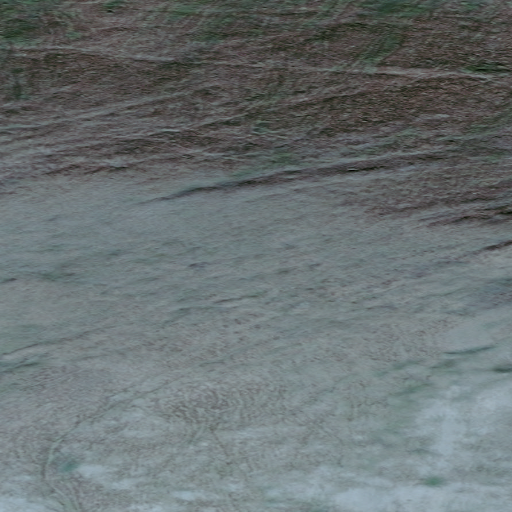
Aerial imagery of mountain in Alaska named Tukingak Mountain containing only unknown